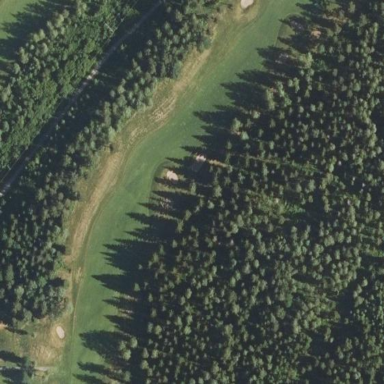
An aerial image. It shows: Grassy area designated as golf fairway.